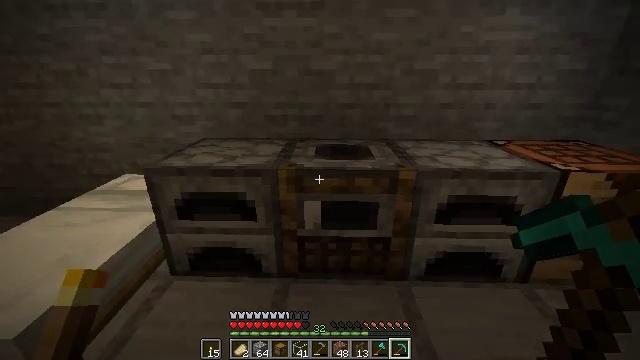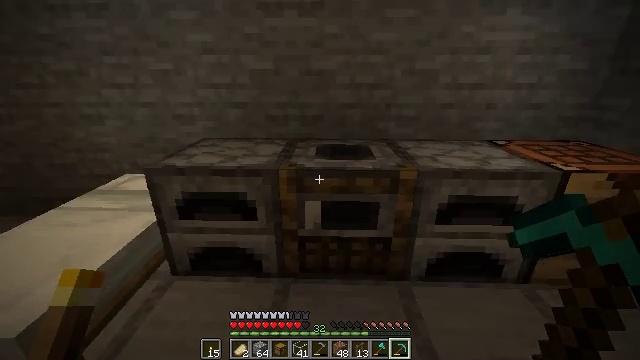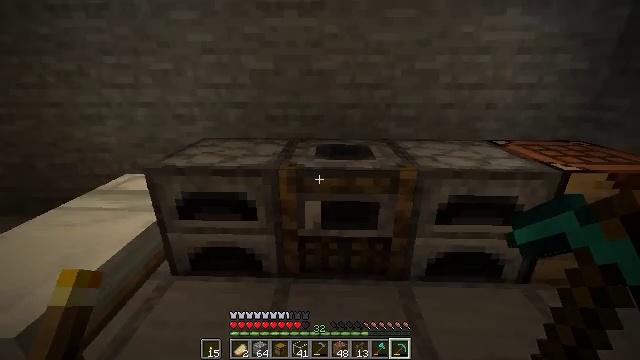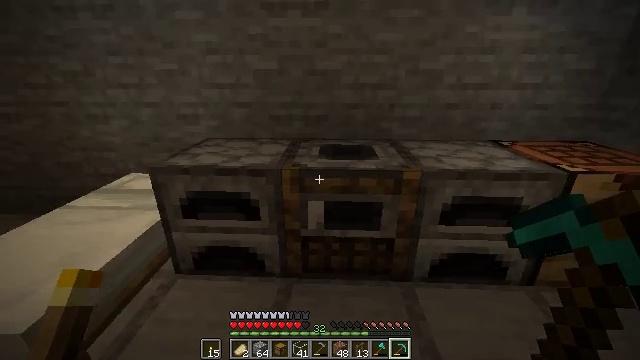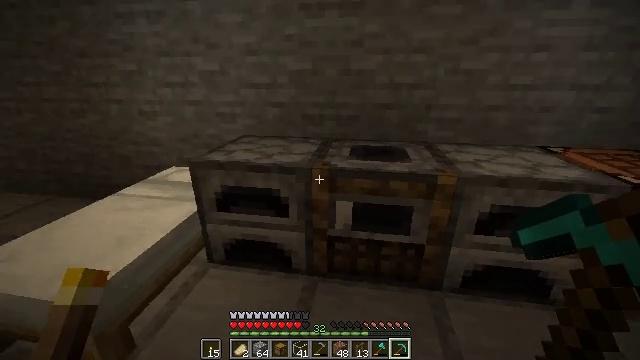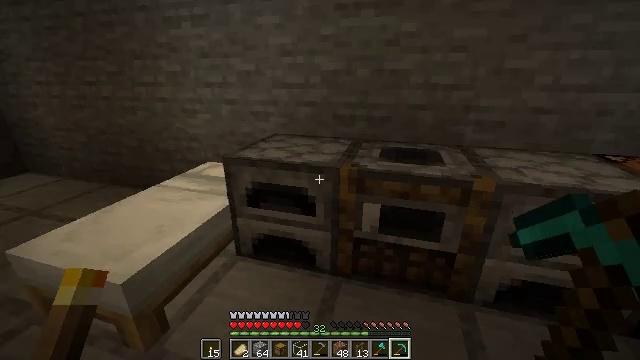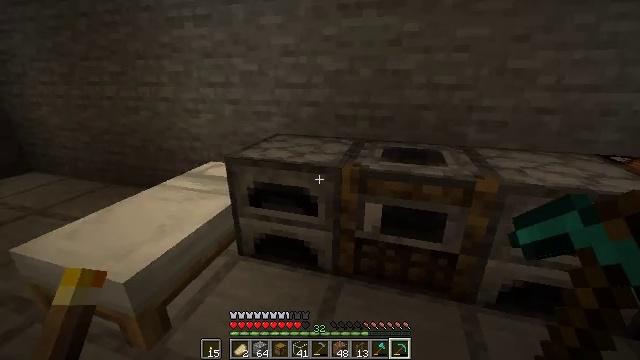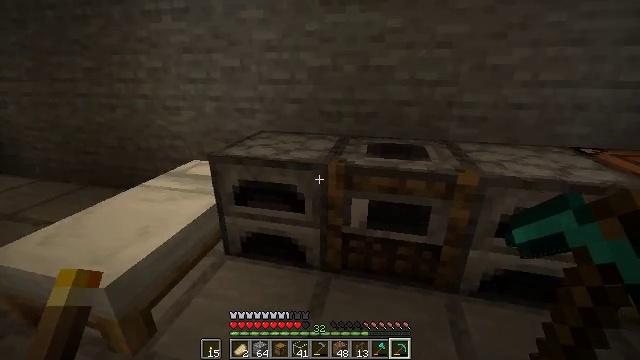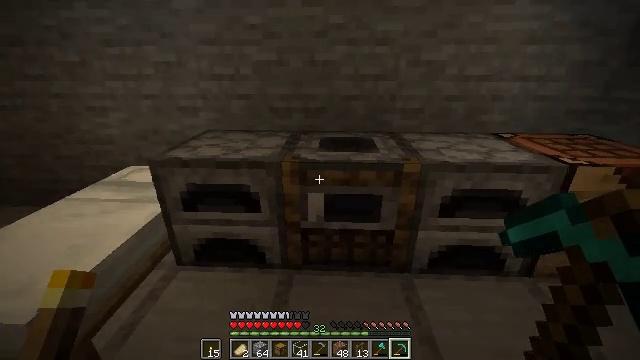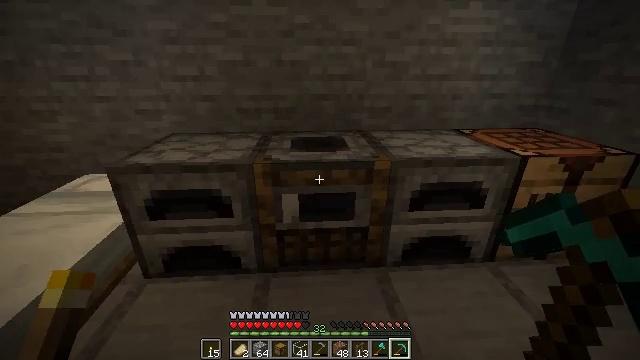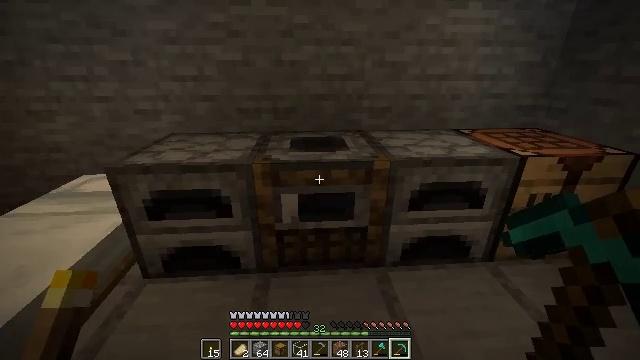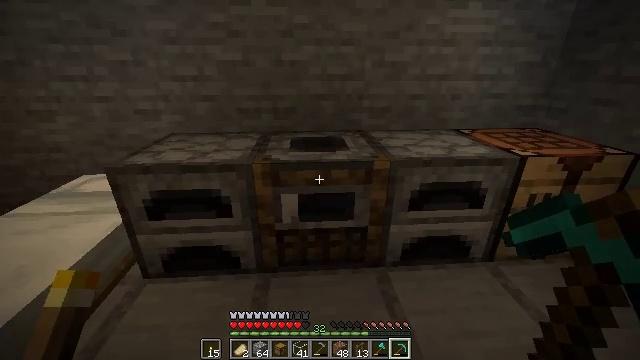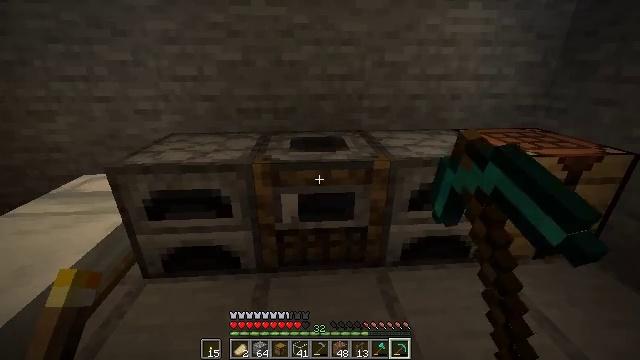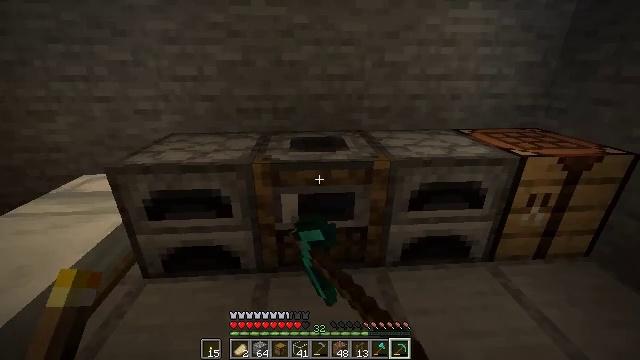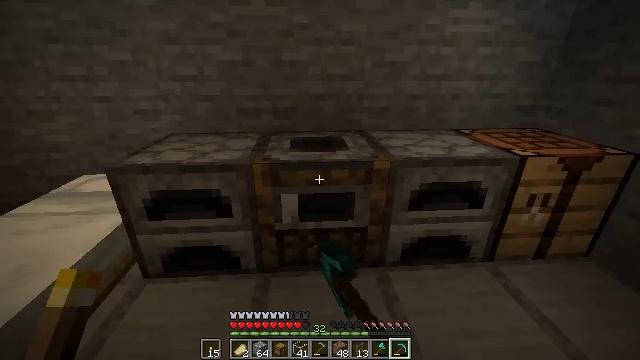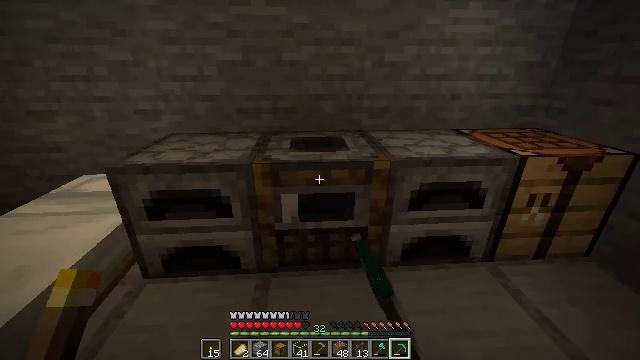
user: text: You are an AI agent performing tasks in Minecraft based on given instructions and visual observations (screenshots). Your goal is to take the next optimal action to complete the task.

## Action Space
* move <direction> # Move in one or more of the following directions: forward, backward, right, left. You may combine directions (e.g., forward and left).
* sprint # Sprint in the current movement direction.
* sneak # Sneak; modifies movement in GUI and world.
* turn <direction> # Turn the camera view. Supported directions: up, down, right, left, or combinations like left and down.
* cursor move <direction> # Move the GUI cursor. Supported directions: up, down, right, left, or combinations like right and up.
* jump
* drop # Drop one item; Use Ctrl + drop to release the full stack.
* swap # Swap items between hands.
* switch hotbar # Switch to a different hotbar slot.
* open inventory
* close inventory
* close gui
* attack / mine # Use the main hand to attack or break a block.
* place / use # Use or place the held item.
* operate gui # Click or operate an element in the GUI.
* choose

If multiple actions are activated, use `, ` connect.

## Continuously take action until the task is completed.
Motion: motion action
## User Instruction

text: craft item air
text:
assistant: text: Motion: no_op
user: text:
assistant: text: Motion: no_op
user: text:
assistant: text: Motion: no_op
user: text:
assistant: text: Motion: turn left
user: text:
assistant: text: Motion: turn left
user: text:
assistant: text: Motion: no_op
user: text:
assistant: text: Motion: turn right
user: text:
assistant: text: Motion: turn right
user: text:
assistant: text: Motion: turn right
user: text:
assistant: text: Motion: no_op
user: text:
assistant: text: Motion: use / place
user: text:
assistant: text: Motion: use / place
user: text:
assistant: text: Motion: use / place
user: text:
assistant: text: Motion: use / place
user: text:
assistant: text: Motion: no_op
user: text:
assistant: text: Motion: no_op
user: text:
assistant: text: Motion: no_op
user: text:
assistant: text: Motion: no_op
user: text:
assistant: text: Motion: no_op
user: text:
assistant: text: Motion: sneak, turn right
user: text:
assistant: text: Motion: sneak, turn right
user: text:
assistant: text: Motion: sneak, turn up
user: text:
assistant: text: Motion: sneak, turn up
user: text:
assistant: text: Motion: sneak
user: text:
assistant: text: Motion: sneak
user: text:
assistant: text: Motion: sneak
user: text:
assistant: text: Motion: sneak
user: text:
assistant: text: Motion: sneak
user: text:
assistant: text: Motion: sneak
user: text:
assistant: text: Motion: sneak